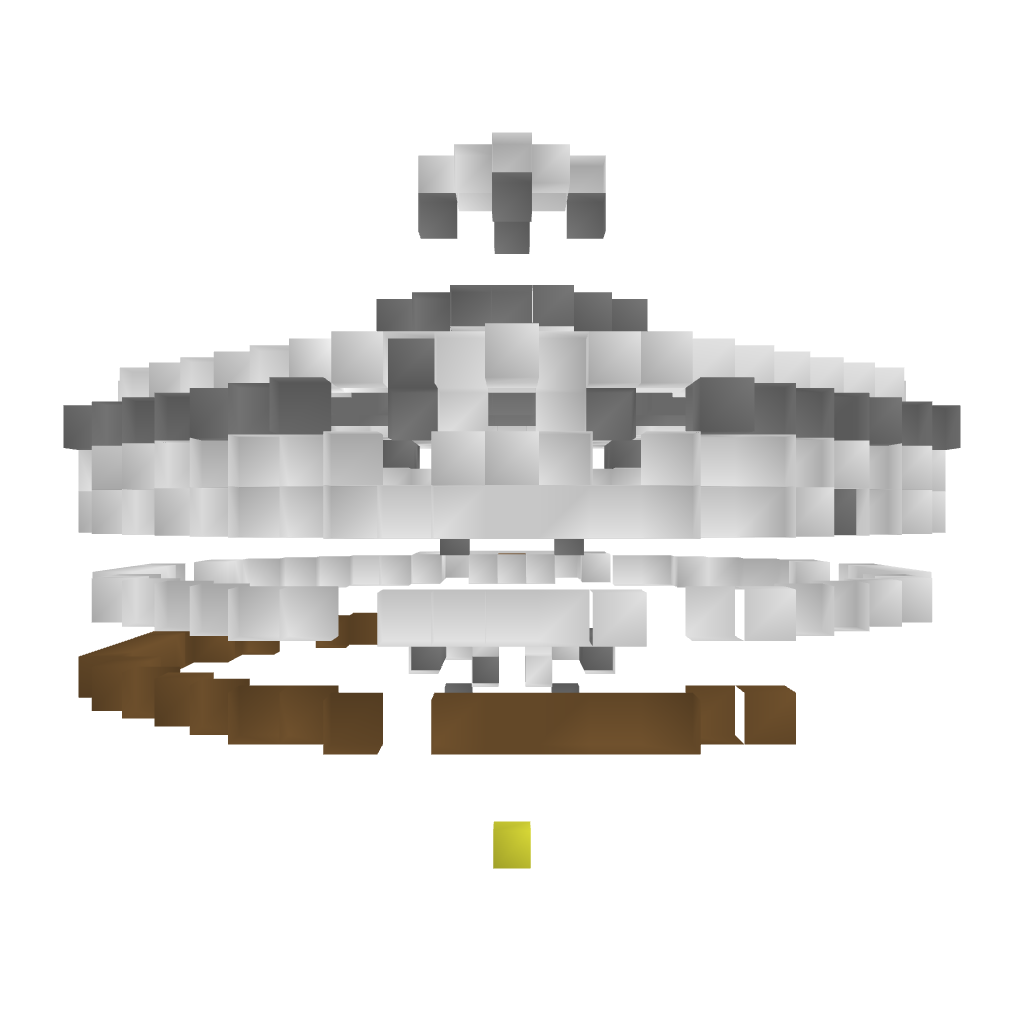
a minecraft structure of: PropHunt Lobby bad low quality